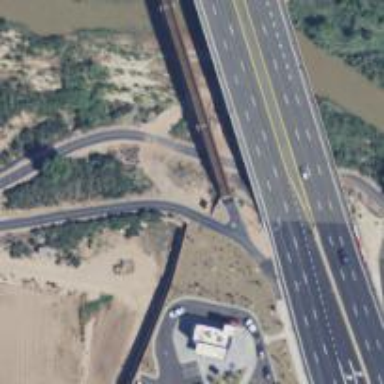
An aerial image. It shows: Path on bridge.